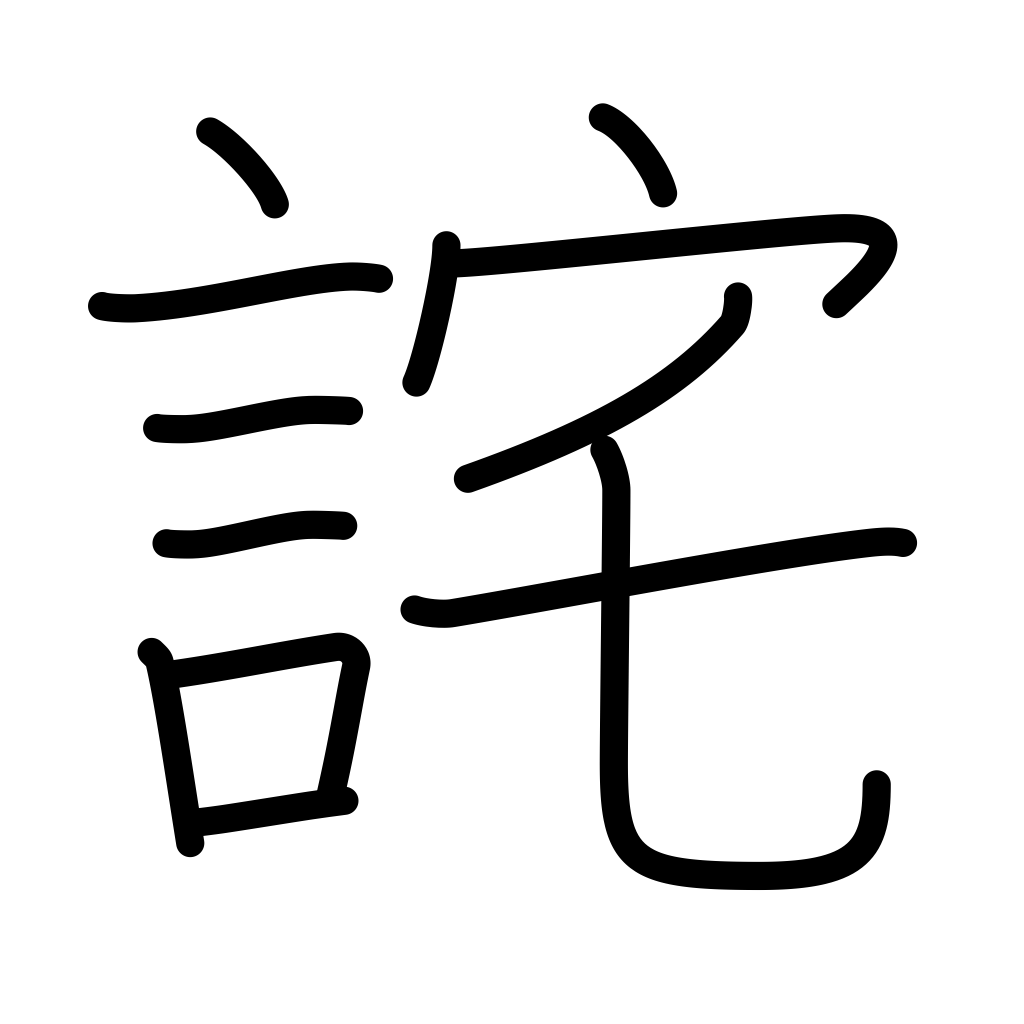
Meaning: apologize